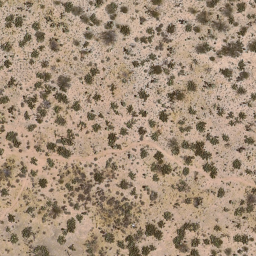
Label: chaparral